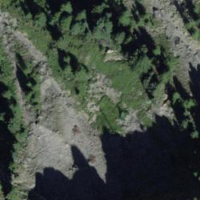
EUNIS habitat code: 31
Species observed at this site:
Picea abies